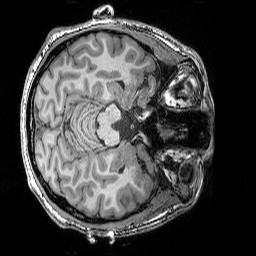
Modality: T1w
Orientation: axial
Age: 28
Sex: male
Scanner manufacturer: siemens
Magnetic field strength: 3 T
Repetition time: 2.25 s
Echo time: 0.00418 s